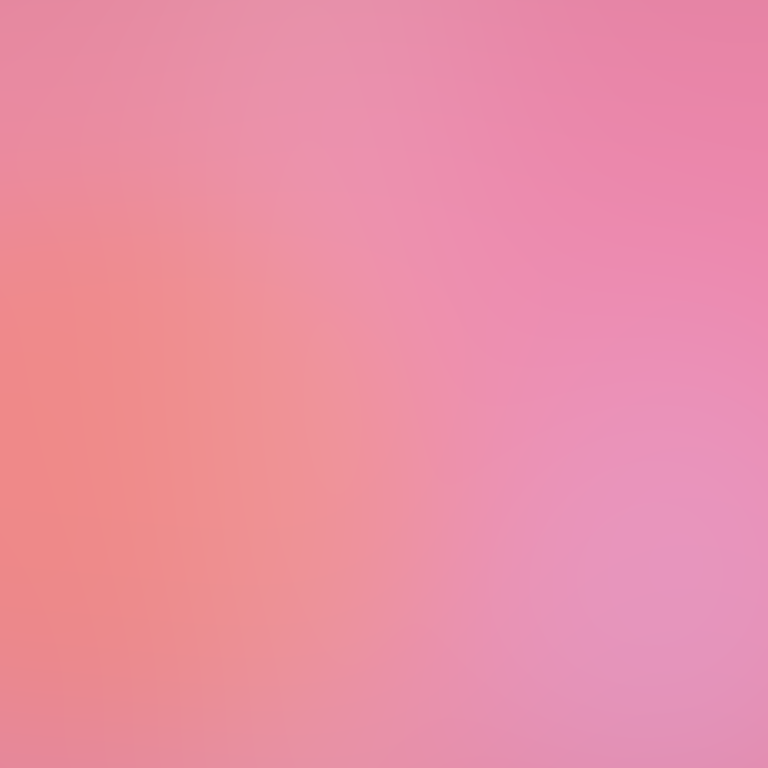
Abstract light effect, smooth gradient from soft pink to warm coral, serene atmosphere, diffuse light, no room, no furniture, no objects.